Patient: sex M, age 49
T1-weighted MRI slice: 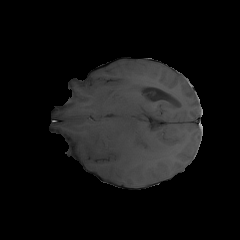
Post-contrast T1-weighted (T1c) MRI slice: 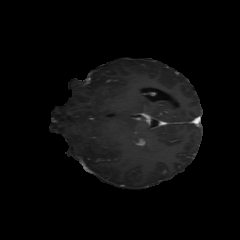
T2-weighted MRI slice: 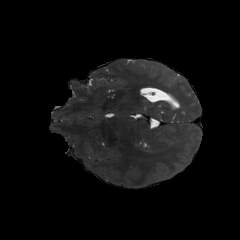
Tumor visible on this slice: yes
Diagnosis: Astrocytoma, IDH-mutant
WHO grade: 4